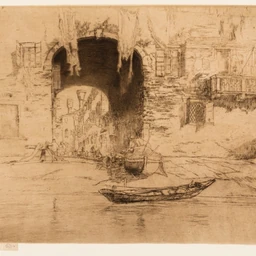
Title: San Biagio
Artist: James McNeill Whistler
Caption: san biagio, etching, paper (fiber product), drypoint, print, prints and drawing, foul biting, paper, ink, laid paper, james mcneill whistler, a work made of etching and drypoint with foul biting in dark brown ink on ivory asian laid paper altered to tan, prints and drawings, art institute of chicago